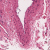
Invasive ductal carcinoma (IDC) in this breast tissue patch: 0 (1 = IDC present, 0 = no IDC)